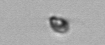
Label: nanoplankton_mix